Field crop: maize
Growth stage: 2
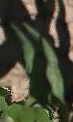
Species: maize